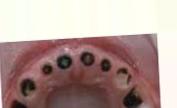
Condition: Caries